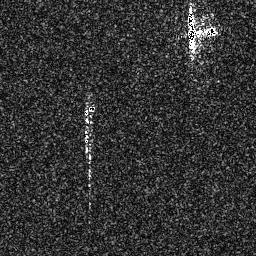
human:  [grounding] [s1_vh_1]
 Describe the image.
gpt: In the satellite image, there is  <ref>1 medium ship </ref> <box>[[71, 0, 84, 19, 0]]</box> located at top right.